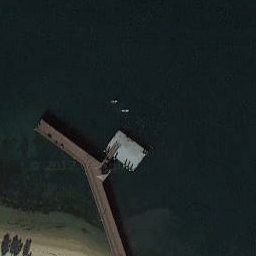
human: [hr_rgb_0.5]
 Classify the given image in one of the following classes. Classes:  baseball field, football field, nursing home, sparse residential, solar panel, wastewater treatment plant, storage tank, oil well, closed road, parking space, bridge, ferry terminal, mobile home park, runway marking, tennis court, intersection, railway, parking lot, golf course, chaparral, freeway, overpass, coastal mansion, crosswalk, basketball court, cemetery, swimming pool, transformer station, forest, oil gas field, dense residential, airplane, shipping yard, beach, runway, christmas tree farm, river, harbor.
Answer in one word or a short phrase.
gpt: ferry terminal